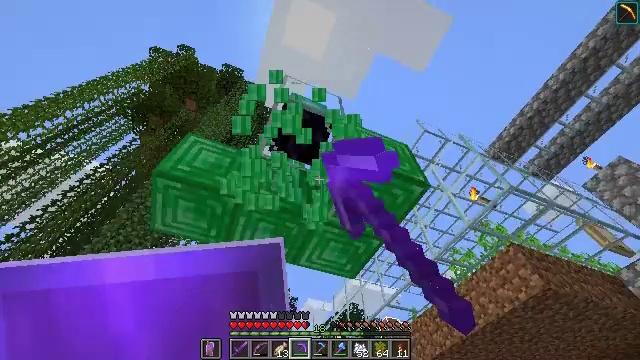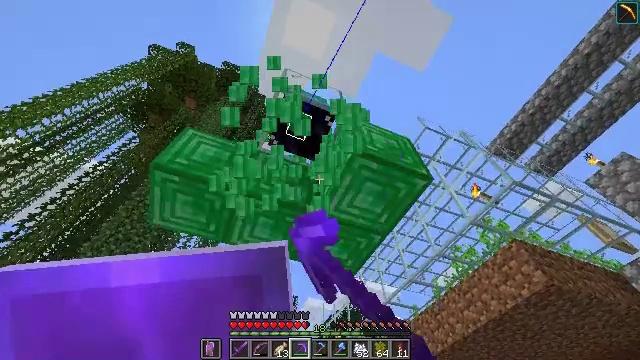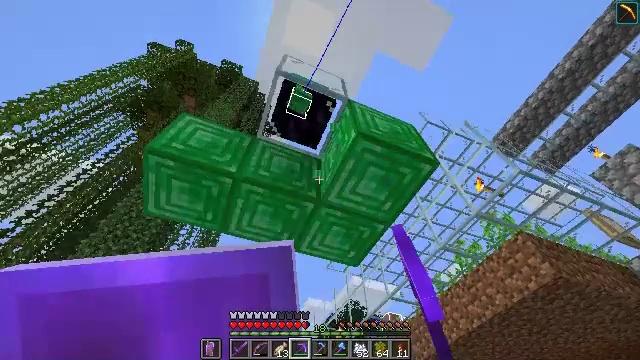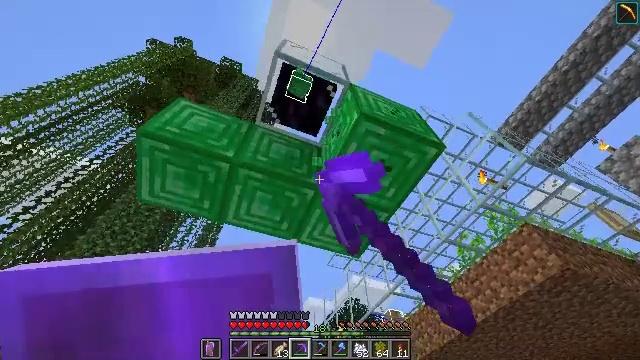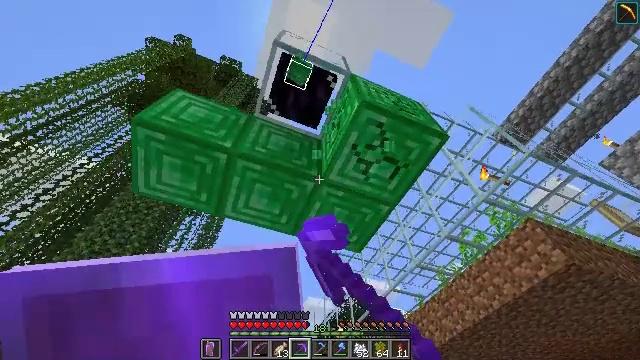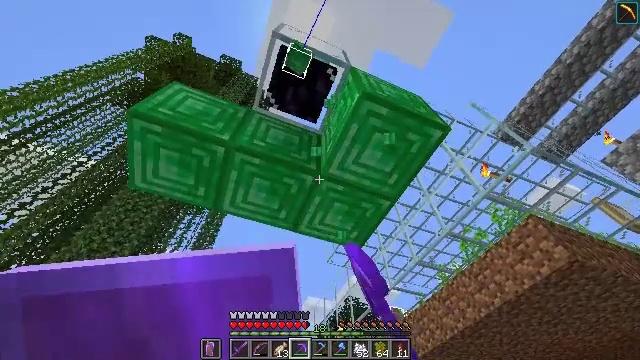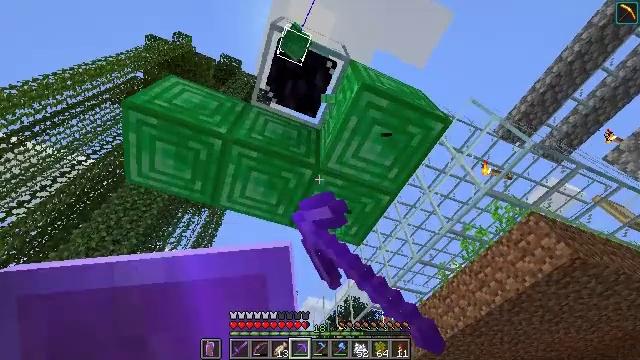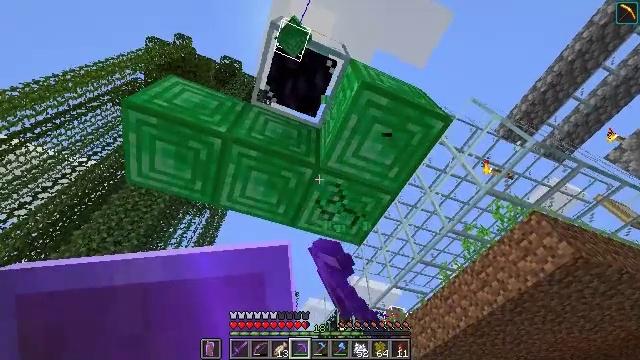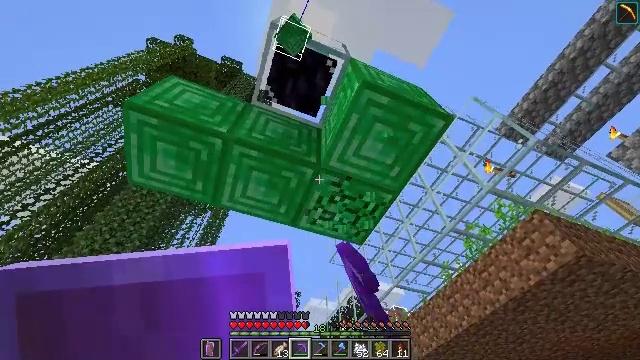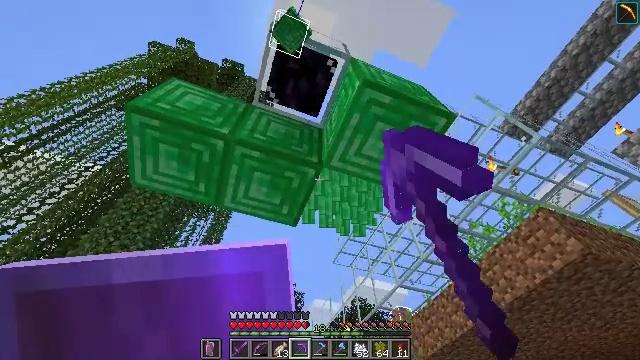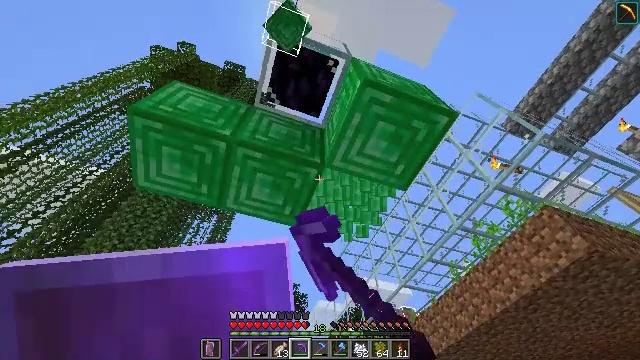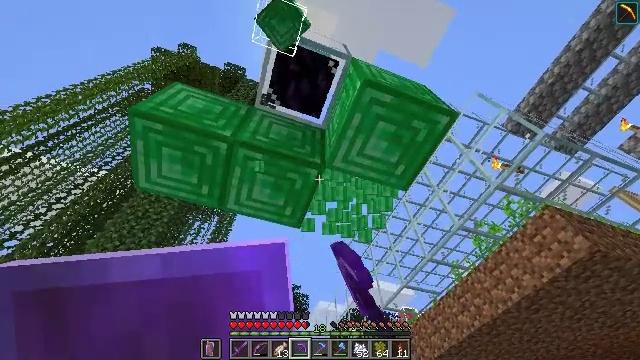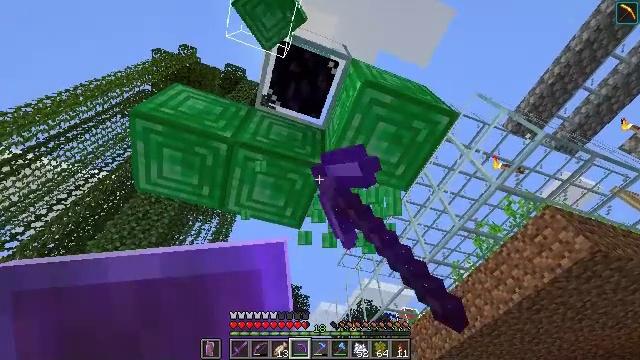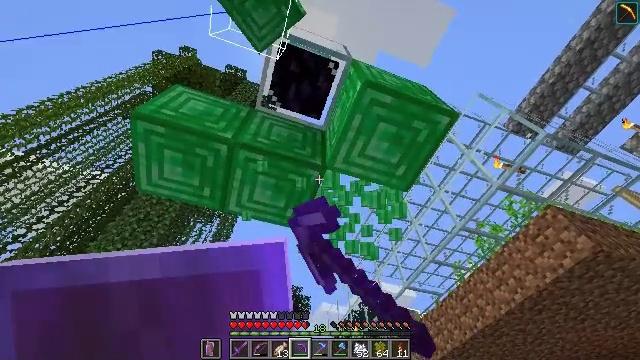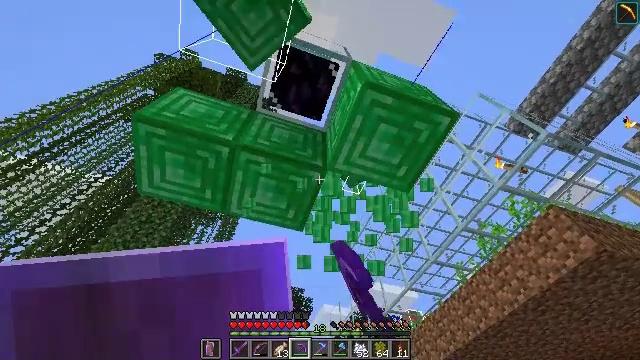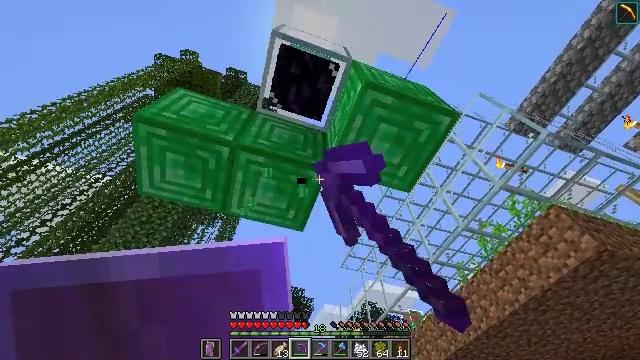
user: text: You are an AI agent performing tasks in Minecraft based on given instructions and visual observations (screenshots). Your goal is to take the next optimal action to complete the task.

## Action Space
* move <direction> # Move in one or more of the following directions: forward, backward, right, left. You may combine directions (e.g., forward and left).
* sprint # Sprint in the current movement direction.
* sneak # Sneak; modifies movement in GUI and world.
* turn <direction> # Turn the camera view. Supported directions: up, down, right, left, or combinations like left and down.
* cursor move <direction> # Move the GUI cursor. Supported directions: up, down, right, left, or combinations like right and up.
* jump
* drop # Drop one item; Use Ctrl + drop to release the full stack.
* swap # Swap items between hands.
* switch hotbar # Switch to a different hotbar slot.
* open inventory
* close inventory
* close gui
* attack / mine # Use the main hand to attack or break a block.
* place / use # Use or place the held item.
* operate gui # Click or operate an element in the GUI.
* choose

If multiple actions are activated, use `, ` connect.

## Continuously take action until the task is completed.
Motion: motion action
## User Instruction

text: Gather the emerald block from a structure.
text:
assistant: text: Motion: move forward, attack / mine
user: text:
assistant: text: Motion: move forward, attack / mine
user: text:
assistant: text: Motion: move forward, attack / mine
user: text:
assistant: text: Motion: attack / mine
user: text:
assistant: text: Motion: attack / mine
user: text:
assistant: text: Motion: attack / mine
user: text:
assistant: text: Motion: attack / mine
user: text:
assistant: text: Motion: attack / mine
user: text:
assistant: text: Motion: attack / mine
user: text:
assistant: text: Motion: attack / mine
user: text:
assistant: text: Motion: attack / mine
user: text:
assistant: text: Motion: attack / mine
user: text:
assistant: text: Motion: attack / mine
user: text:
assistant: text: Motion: attack / mine
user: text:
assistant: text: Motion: attack / mine
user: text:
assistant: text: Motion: attack / mine
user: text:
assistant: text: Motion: turn left, attack / mine
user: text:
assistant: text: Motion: turn left, attack / mine
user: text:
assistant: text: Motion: turn left, attack / mine
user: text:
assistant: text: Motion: turn left, attack / mine
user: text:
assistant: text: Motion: turn left, attack / mine
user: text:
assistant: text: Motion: attack / mine
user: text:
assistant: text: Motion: attack / mine
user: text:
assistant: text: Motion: attack / mine
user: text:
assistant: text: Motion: attack / mine
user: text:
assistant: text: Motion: attack / mine
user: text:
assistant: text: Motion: attack / mine
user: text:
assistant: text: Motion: turn right and up, attack / mine
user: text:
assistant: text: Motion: turn right and up, attack / mine
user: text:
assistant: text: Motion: turn up, attack / mine